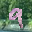
Label: 9